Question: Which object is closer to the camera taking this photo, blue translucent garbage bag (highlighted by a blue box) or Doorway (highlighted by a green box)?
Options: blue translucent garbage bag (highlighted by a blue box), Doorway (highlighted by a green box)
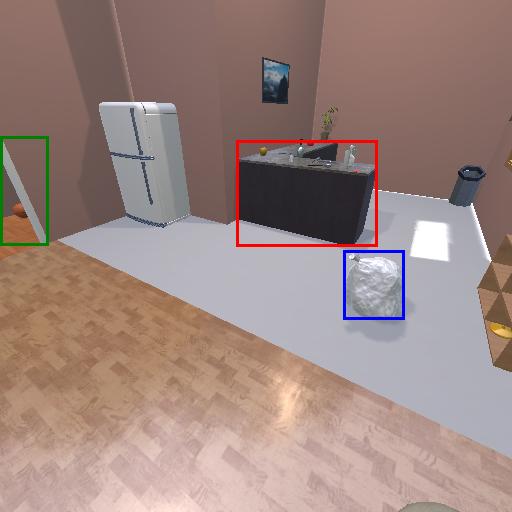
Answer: blue translucent garbage bag (highlighted by a blue box)